Question: I'm facing a lot of errors while importing MoPub SDK to my workspace. It shows over 5000 errors.

Could you tell me what I'm doing wrong? I've tried to import as Java Project, then as Android Project. I have set it as library, and referencing to it as a library from my main project.
Any help will be appreciated.
Thank you,
Wojtek
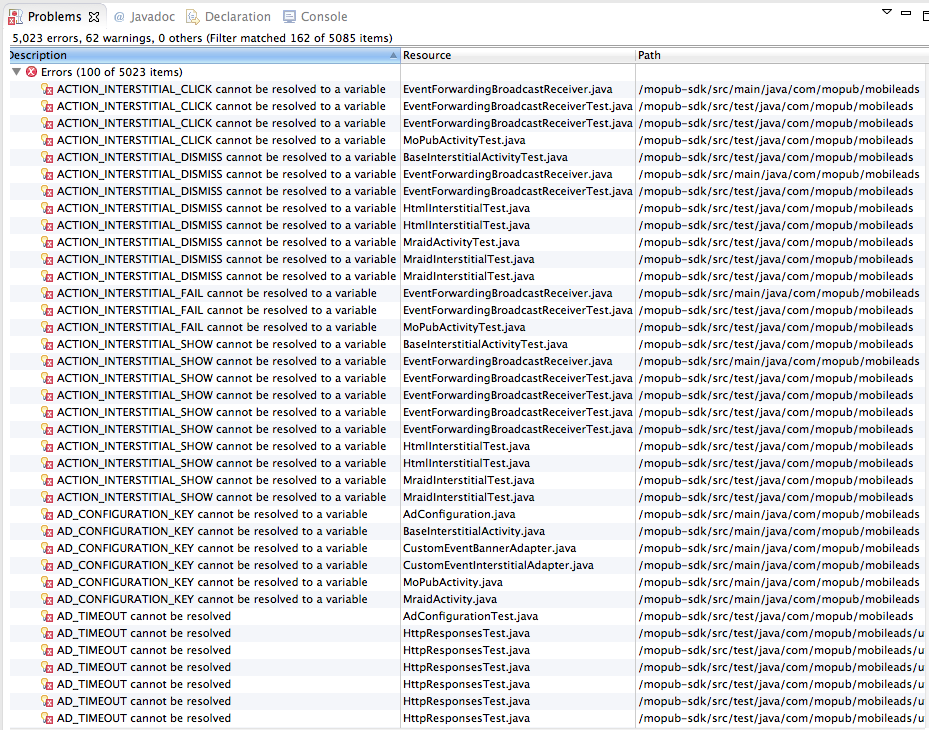
Answer: I've figured it out. After importing the project Eclipse made 'Java Build Path' -> 'Source':
- 'mopub-sdk/gen'- 'mobup-sdk/src'
But it should be:
- 'mopub-sdk/gen'- 'mobup-sdk/src/main/java'

Simple 'Remove' and then 'Add Folder...' solve the issues.